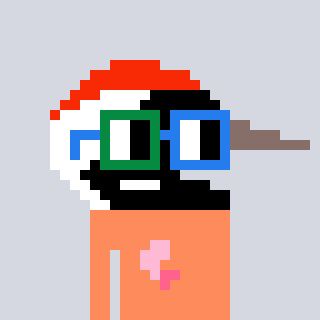
a pixel art character with square green and blue glasses, a crane-shaped head and a peachy-colored body on a cool background